Current action and preconditions to check: trajectory_clear

Your task: For each precondition in the list above, predict whether it will hold at this action.

Consider the current scene as observed from the mobile robot's camera, and analyze the predicted future states of all dynamic agents (e.g., people, animals, vehicles, or any moving entities) within the NEXT SECOND.

IMPORTANT: Only answer "very likely" if you are absolutely certain—based on strong, clear evidence—that a dynamic agent will violate the precondition in the predicted future state. Do NOT answer "very likely" for unlikely, ambiguous, or low-probability risks.

Ask yourself for each precondition: Is there a high probability, with clear and convincing evidence, that the predicted future states of any dynamic agent will interfere with the predicted future state of the currently executing action within the NEXT SECOND, causing that precondition to fail?

Assess the risk level based on these predictions. Use "likely" or "very likely" if motions create a clear risk of interference.

Use "neutral" or "improbable" if agents are nearby but their predicted paths are clearly diverging or non-conflicting.

Failure Risk Categories: "very improbable", "improbable", "neutral", "likely", "very likely"

Answer Format: Output ONLY the probability_of_failure value from these categories: "very improbable", "improbable", "neutral", "likely", "very likely"

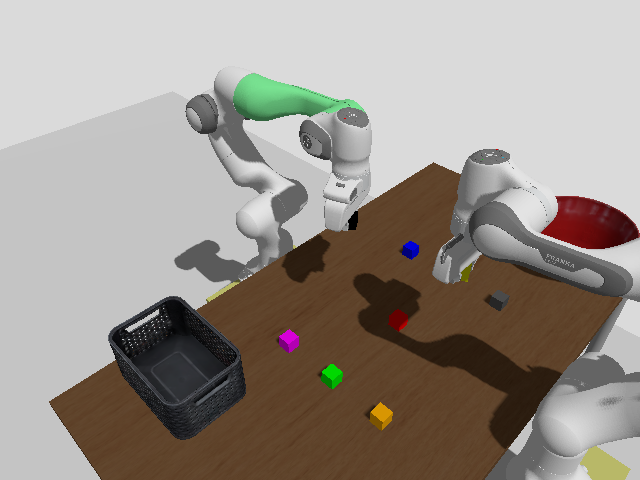

Answer: very improbable